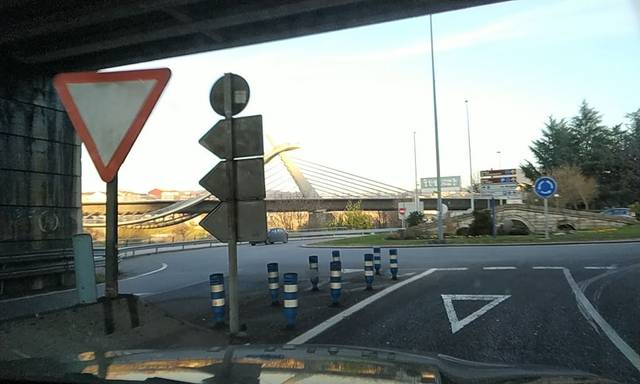
Region: Spain
Coordinates: 42.345, -7.876